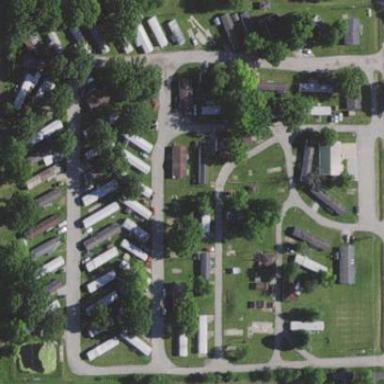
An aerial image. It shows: Residential area designated as trailer park.